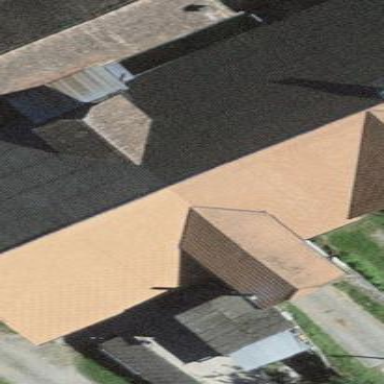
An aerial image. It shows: Farm building.